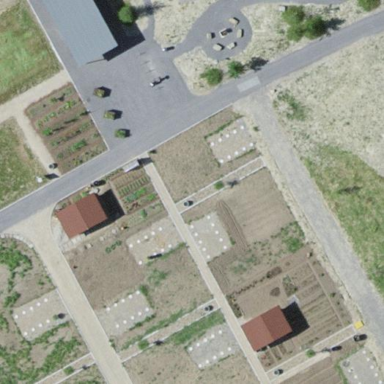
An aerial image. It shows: Plot in the allotments.